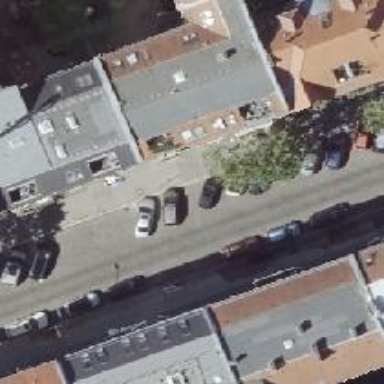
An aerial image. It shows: Residential road with sidewalks on both sides. There is opposite cycleway and parking lane on both sides.